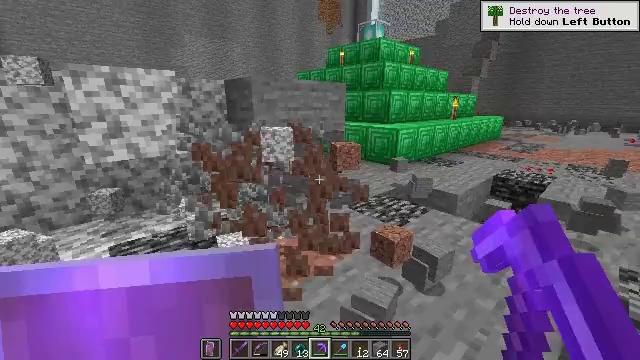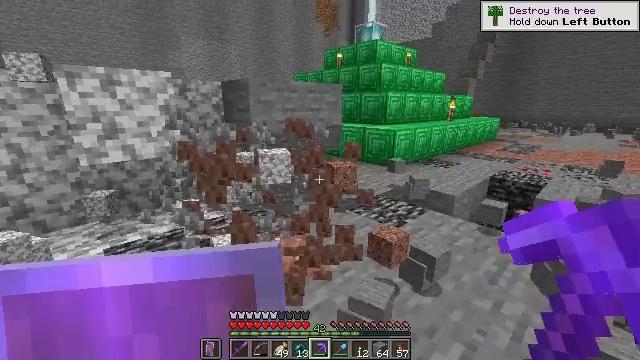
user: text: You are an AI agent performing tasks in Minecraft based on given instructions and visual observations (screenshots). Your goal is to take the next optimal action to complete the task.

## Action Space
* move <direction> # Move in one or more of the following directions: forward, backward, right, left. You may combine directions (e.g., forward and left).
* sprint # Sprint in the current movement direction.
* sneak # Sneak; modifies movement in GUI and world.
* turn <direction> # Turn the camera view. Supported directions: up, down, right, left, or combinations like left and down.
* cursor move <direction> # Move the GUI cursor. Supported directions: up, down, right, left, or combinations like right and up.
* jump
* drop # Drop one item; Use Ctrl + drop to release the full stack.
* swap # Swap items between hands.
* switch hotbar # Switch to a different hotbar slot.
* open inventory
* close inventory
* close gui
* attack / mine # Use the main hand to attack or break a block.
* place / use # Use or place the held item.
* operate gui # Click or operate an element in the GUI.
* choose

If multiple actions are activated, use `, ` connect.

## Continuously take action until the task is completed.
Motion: motion action
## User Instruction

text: Collect granite for building materials.
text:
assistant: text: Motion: attack / mine
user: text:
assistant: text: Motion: attack / mine